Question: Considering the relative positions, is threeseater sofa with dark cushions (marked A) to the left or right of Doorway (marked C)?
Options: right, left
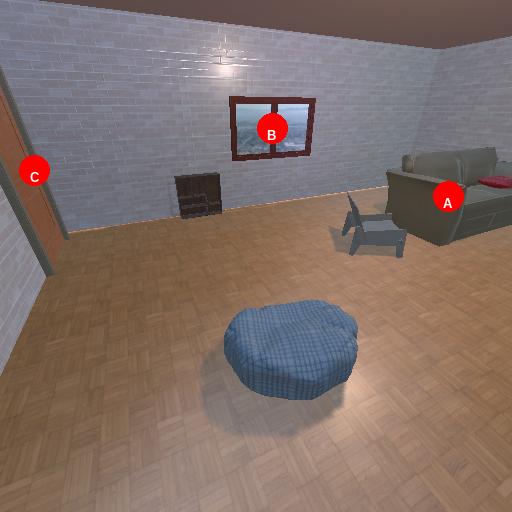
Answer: right